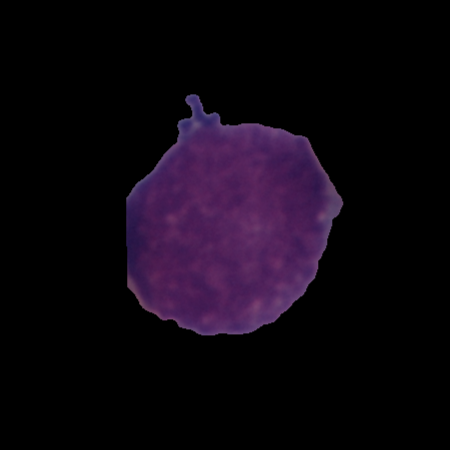
Label: cancer